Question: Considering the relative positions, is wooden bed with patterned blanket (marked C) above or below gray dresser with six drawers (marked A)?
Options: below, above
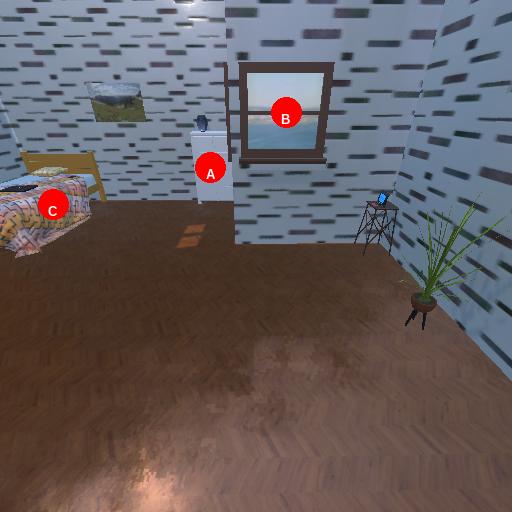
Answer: below